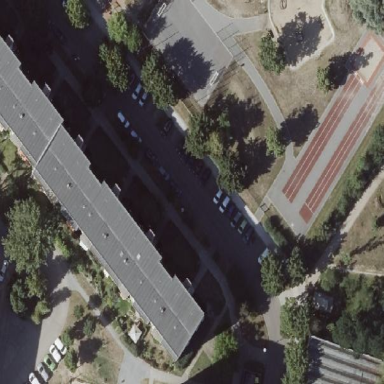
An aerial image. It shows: Street side parking available for residential area.